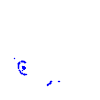
Particle: proton